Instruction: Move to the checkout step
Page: cart
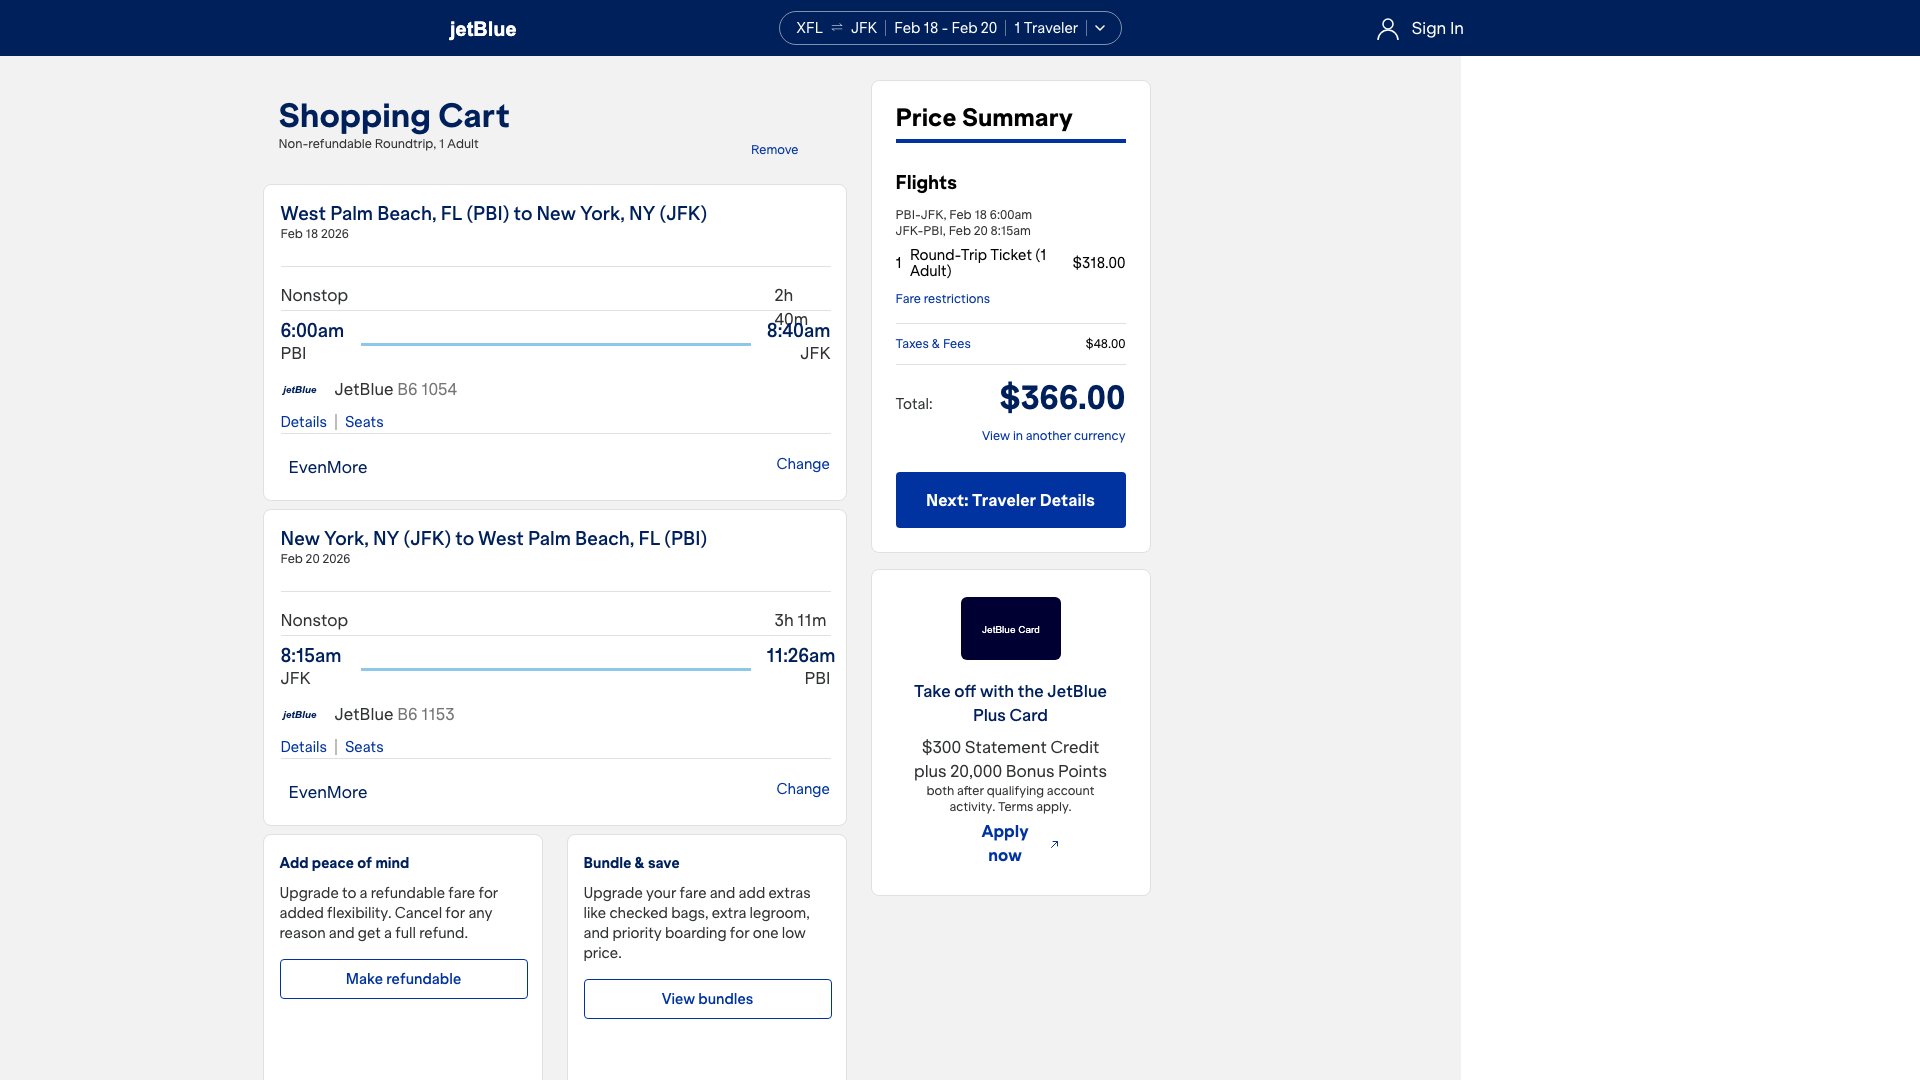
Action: click